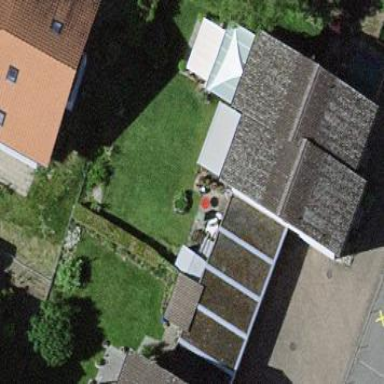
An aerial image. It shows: Terrace building.